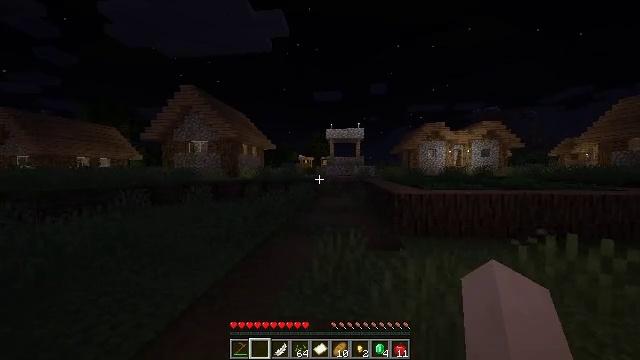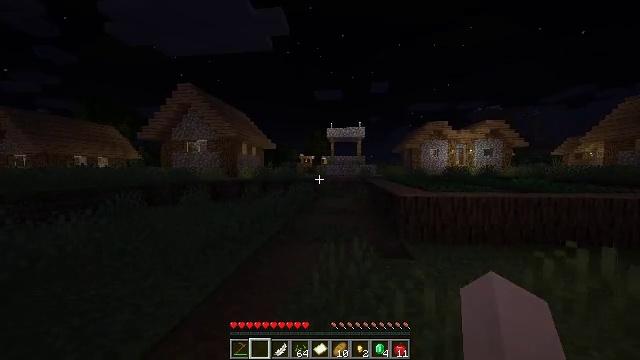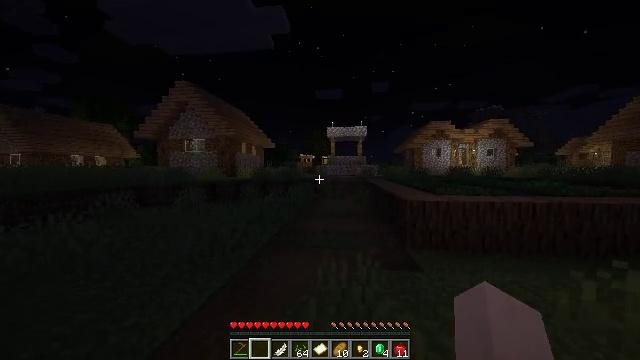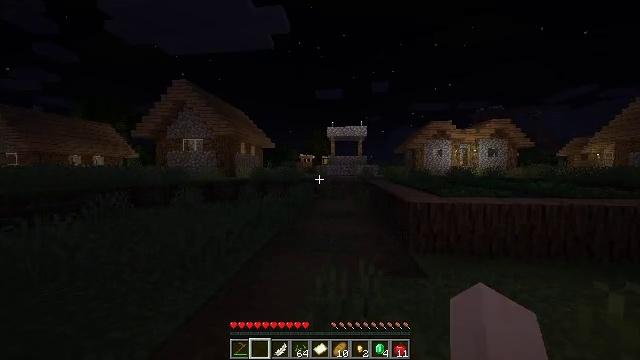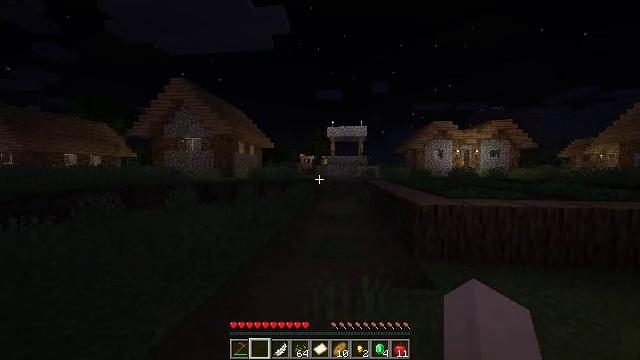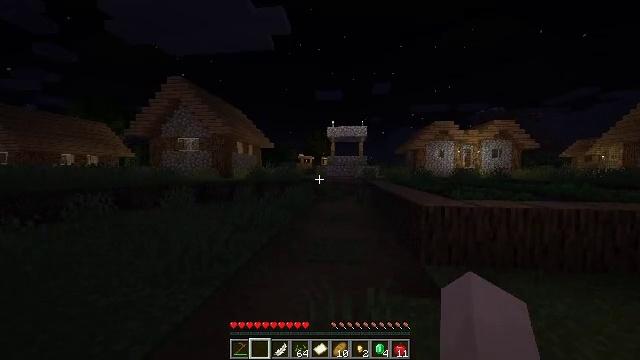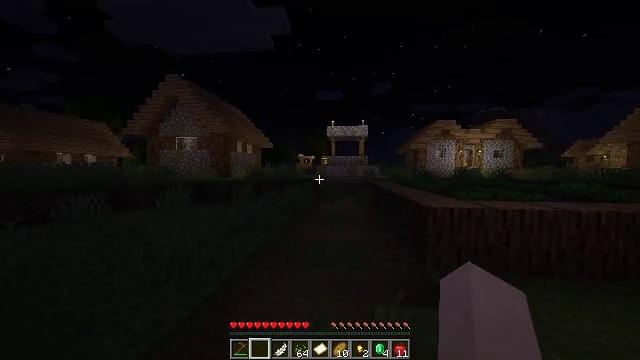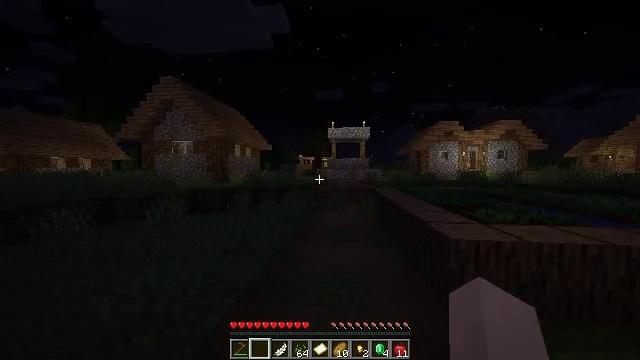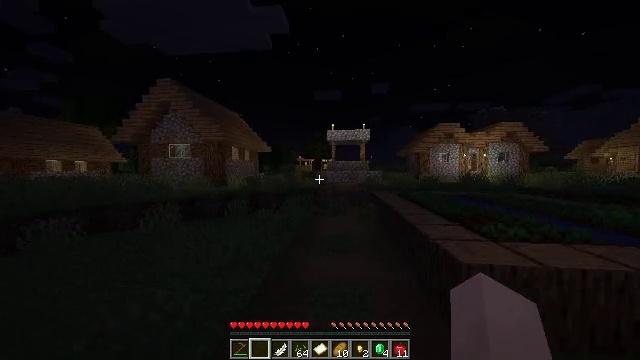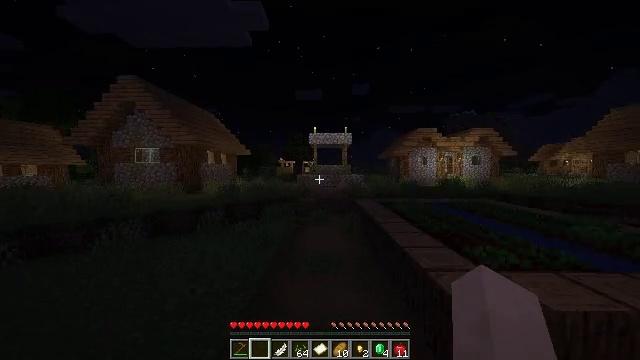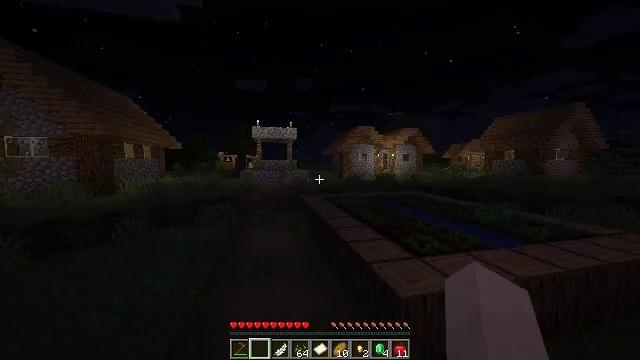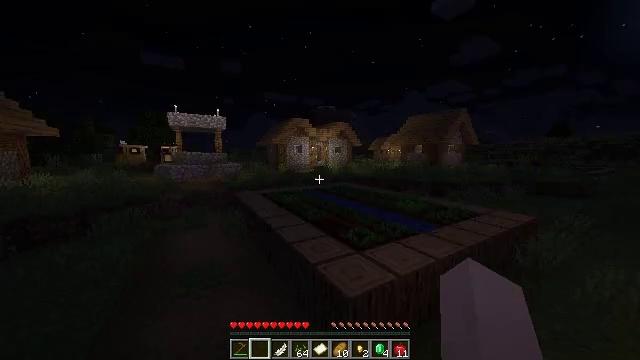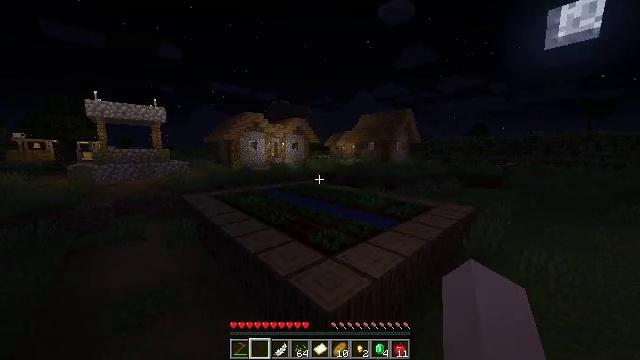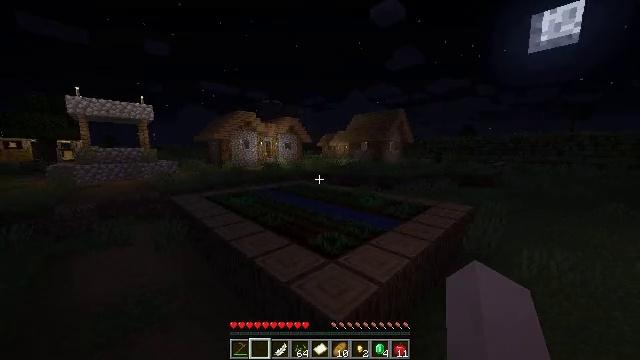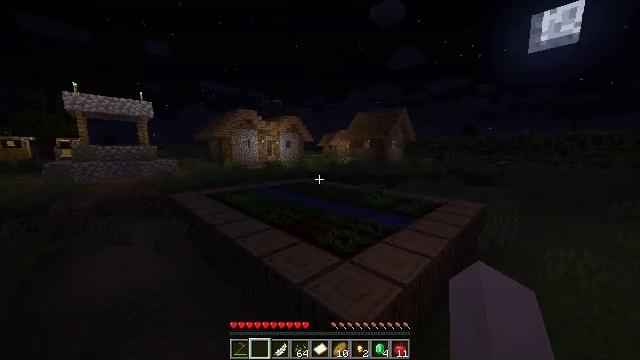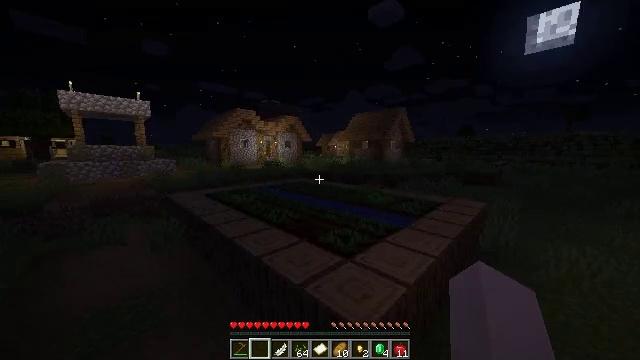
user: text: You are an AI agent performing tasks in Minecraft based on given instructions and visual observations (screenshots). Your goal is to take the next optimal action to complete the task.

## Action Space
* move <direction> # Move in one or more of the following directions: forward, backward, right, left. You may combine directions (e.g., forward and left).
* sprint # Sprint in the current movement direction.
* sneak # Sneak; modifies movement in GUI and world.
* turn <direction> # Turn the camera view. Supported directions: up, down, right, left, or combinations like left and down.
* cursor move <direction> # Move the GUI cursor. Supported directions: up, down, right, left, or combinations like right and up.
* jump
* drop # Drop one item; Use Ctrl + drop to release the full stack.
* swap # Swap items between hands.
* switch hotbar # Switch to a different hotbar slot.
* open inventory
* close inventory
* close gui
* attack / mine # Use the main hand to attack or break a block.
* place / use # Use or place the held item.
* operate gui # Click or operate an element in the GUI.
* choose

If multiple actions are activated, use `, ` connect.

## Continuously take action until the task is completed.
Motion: motion action
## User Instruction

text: Collect the oak door by breaking it.
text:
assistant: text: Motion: move forward
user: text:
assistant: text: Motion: move forward
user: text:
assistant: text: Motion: move forward
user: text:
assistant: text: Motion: move forward
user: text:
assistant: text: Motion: move forward
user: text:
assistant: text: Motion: move forward
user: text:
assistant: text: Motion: move forward, jump
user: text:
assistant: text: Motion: move forward, jump
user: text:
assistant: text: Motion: move forward, turn right, jump
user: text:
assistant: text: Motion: move forward, turn right and down, jump
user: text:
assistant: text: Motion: move forward, turn right and down, jump
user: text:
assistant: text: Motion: move forward, turn right and down
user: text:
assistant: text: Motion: move forward, turn right
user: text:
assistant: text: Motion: move forward
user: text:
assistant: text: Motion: move forward
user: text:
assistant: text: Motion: move forward
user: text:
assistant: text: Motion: move forward
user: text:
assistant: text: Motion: move forward
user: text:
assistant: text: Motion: move forward
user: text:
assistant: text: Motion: move forward
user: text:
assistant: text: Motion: move forward, turn left
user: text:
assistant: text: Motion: move forward, turn left
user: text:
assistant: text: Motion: move forward, turn left
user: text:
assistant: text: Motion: move forward
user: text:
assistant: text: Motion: move forward
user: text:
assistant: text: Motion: move forward
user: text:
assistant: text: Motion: move forward
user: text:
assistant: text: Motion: move forward
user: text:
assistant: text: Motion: move forward
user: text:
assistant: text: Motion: move forward